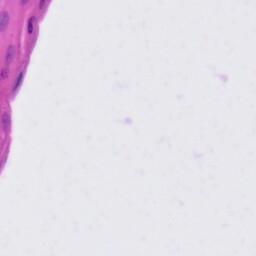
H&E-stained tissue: Tonsil